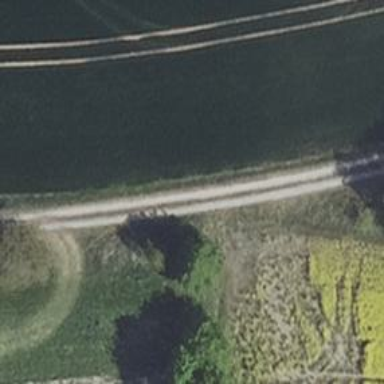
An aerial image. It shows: Gravel track with grade 2 quality.